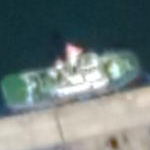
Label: civil